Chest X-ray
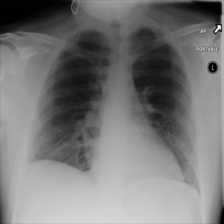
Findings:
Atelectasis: negative
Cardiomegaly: negative
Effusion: negative
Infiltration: negative
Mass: negative
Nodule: negative
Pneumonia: negative
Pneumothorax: negative
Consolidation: negative
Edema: negative
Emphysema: negative
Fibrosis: negative
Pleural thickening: negative
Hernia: negative